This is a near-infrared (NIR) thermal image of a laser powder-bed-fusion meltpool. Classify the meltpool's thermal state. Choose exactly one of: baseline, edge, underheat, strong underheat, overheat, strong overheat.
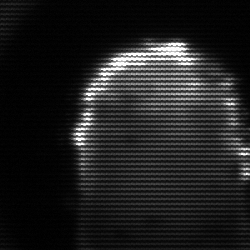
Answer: baseline